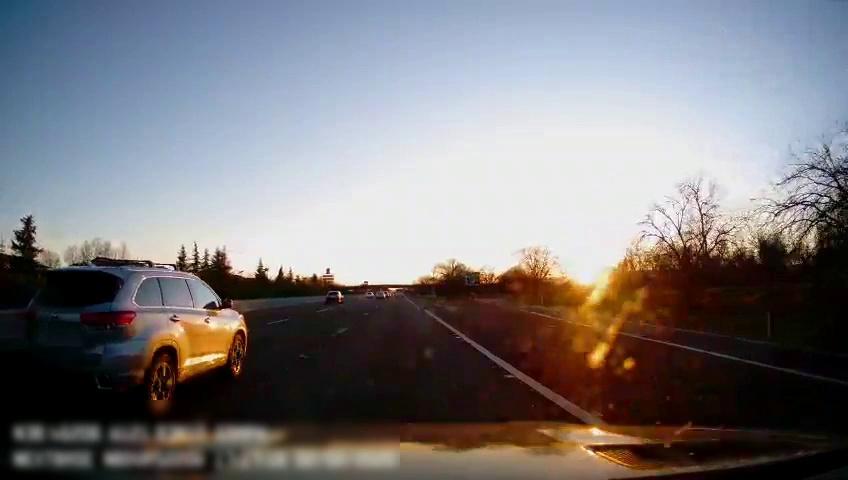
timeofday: Dusk/Dawn/Twilight
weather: Sunny
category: Drivable Space
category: Vehicles | Car
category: Vehicles | SUV
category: Vehicles | Car
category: Lanes | Current Lane
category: Lanes | Alternate Lane
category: Lanes | Alternate Lane
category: Lanes | Alternate Lane
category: Lanes | Alternate Lane
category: Traffic | Signs